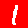
Digit: 1